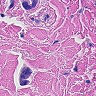
Metastatic tissue present: yes